Interaction volume radius: 5 \u00c5
Interaction volume height: 25 \u00c5
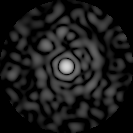
Disorder parameter: 0.8117